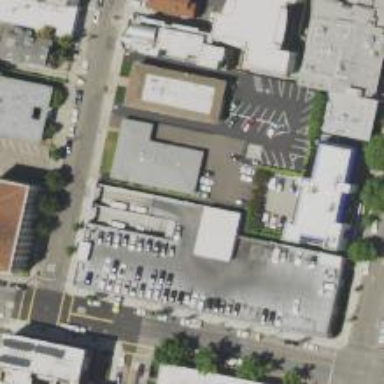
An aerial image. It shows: Parking garage building.